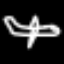
Label: airplane